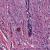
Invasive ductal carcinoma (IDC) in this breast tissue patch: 1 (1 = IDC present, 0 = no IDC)